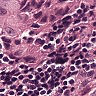
Metastatic tissue present: yes